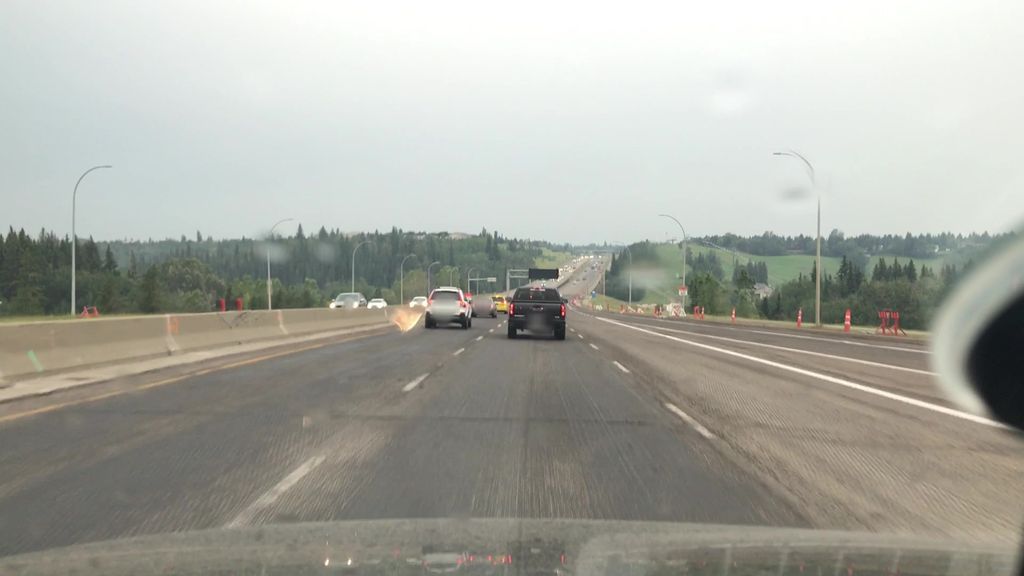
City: edmonton